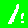
Digit: 1